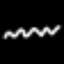
Label: squiggle